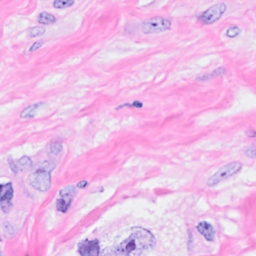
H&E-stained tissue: Breast